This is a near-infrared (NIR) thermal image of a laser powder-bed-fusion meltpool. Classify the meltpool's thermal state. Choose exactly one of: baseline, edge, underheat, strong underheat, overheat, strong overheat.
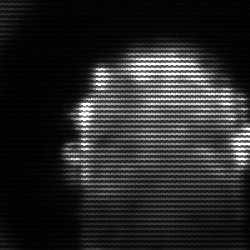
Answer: baseline